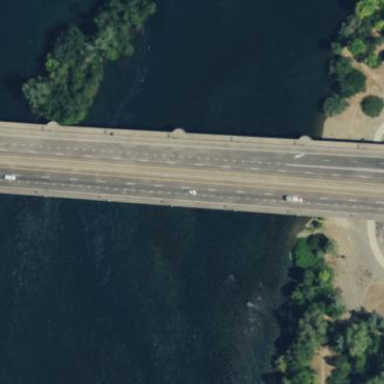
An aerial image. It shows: Man-made bridge.